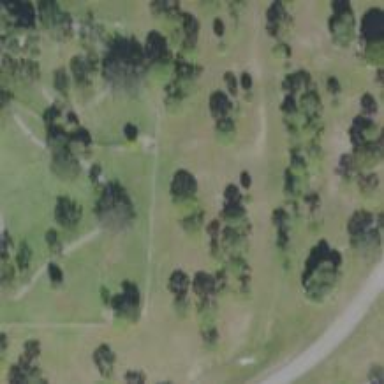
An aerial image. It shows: Disc golf basket.